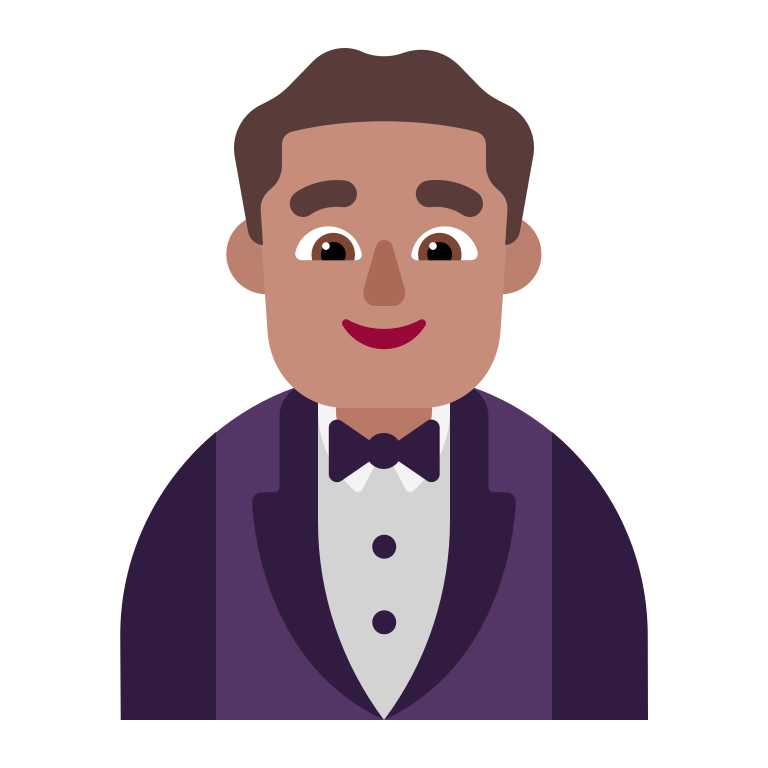
man in tuxedo flat